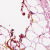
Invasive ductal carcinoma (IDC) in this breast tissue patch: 0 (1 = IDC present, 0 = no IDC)